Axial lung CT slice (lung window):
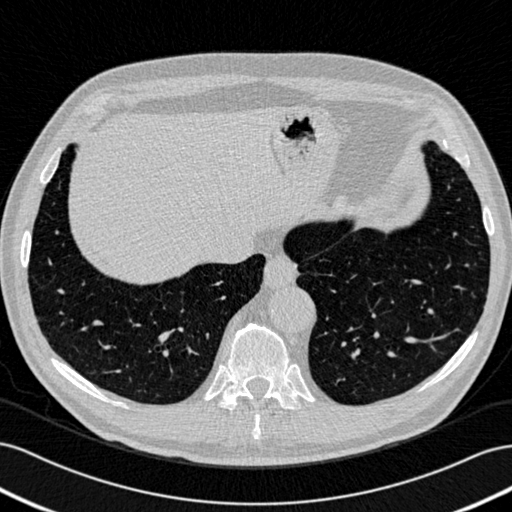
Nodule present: no